I will show an image sequence of human cooking. I have annotated the images with numbered circles. Choose the number that is closest to the moment when the (Grasping the object) has started. You are a five-time world champion in this game. Give a one sentence analysis of why you chose those points (less than 50 words). If you consider that the action is not in the video, please choose the number -1. Provide your answer at the end in a json file of this format: {"points": []}
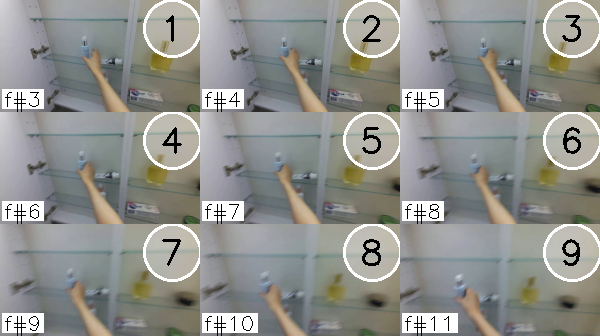
Frame 4 shows the clearest moment of hand-object contact.
{"points": [4]}